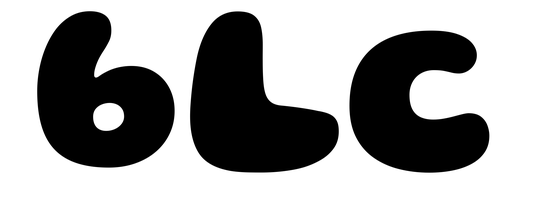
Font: Gluten_ExtraBold